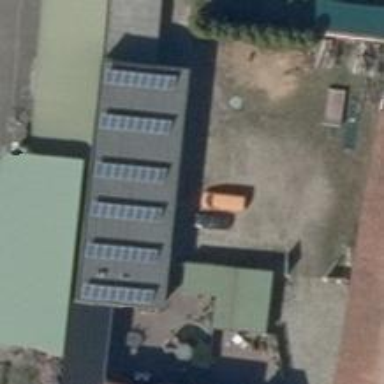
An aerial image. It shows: Solar-powered generator using photovoltaic technology. This small installation generates electricity through solar photovoltaic panels.